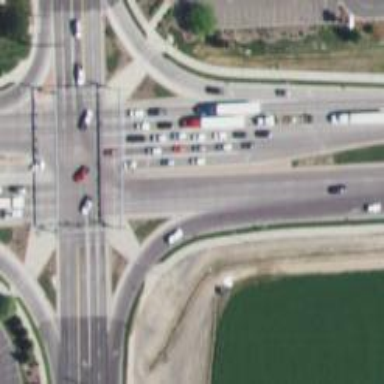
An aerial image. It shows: Trunk link highway.